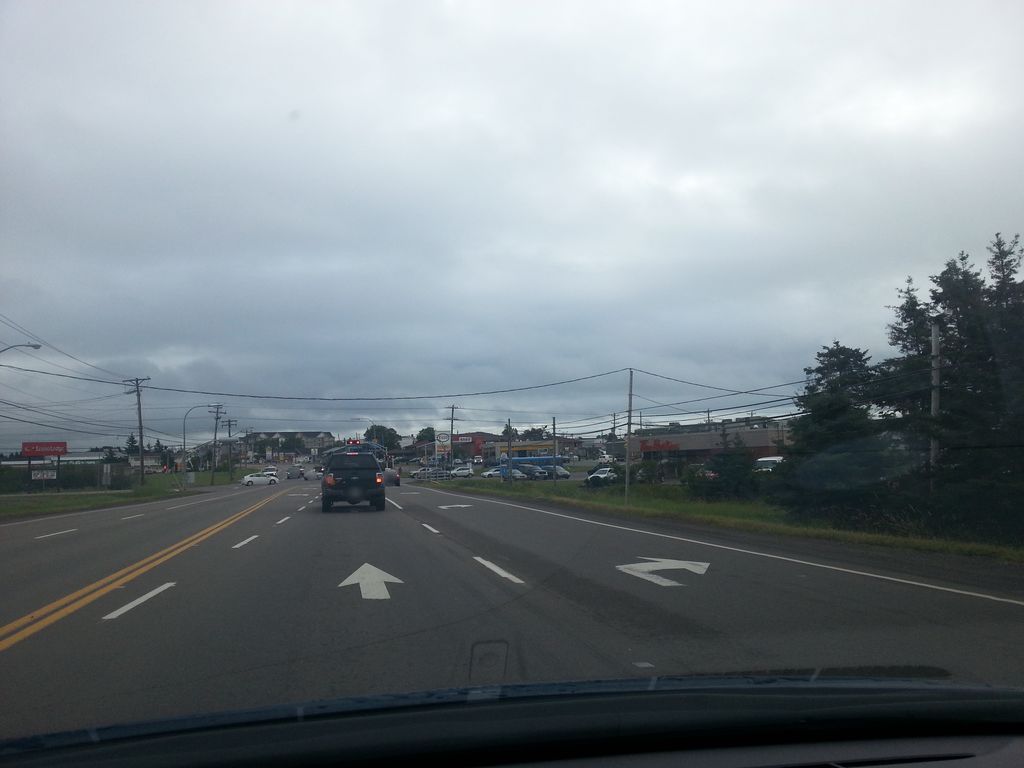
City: charlottetown